Question: I am very new to excel as it pertains to consolidating data and have limited experience with VBA. I have never used pivot tables. I understand that I may need to adjust my table in order to accommodate a solution but prefer not to and am not sure where to start.
In the sample below:
- There are six possible non-numeric, standardized values for each cell
in Column F (for the sake of discussion, I have used different types
of fruit to represent these various values).- For each phone contact, a date stamp is generated in column E, and a
standardized entry is made in column F.- At any given time, there are approx 20 worksheets in the workbook. Worksheets are both added and
omitted on a monthly basis. - The headers of every worksheet are identical.- There are up to 500 lines in each worksheet. Thus, the date ranges
in each sheet vary.- The dates in Column E appear in order beginning with the earliest
date in Cell E2 on Sheet 1 and the Latest Date in Cell E500 on sheet
20.

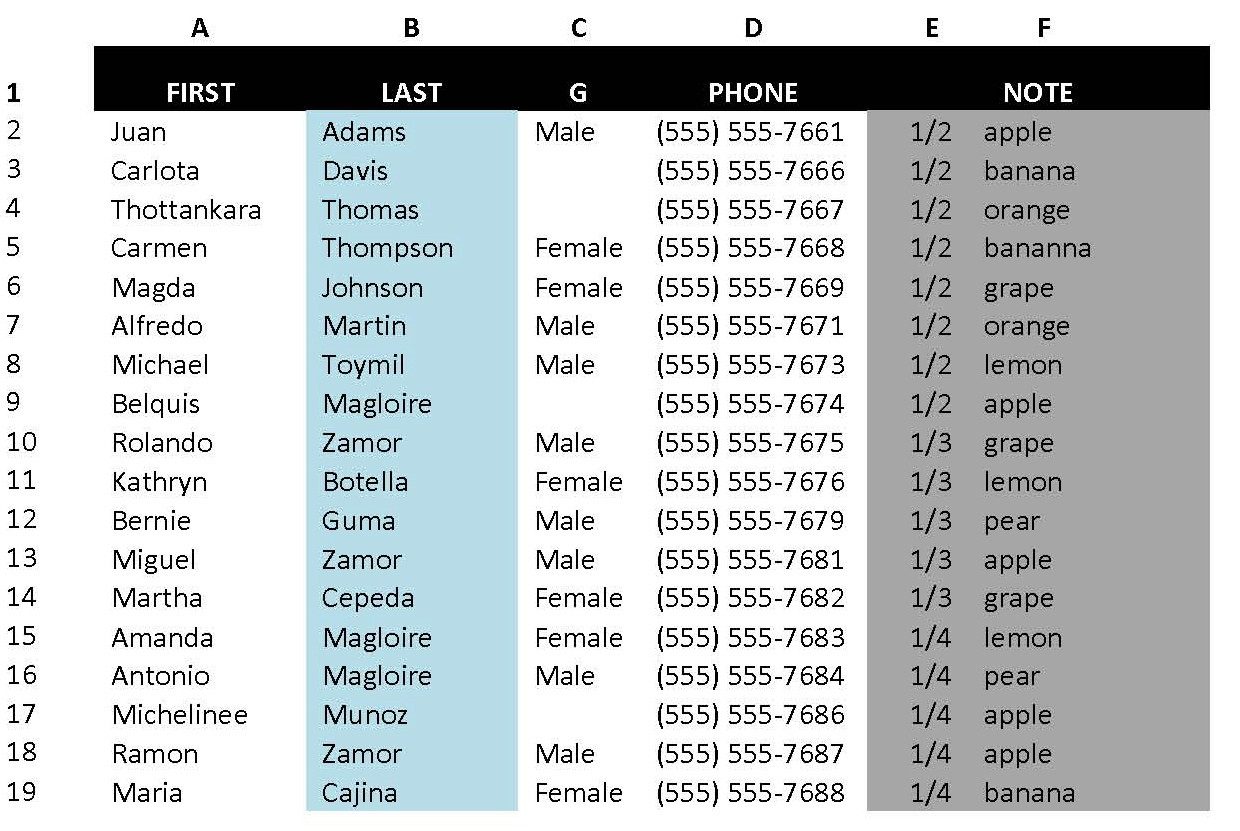
Answer: Edit: The code below should now arrange the totals by date.
'''
Private Sub Total()
Dim apple As Integer
Dim banana As Integer
Dim grape As Integer
Dim pear As Integer
Dim lemon As Integer
Dim orange As Integer
Dim sheet As Worksheet
Dim i As Integer
Dim lastRow As Integer
Dim j As Integer
Dim comp1 As String
Dim comp2 As String
apple = 0
banana = 0
grape = 0
pear = 0
lemon = 0
orange = 0
For Each sheet In Worksheets
sheet.Activate
lastRow = WorksheetFunction.CountA(Range("A:A"))
j = 2
'Create the header for the Totals cells
ActiveSheet.Cells(lastRow + 1, 1).Value = "Date"
ActiveSheet.Cells(lastRow + 1, 2).Value = "Apples"
ActiveSheet.Cells(lastRow + 1, 3).Value = "Bananas"
ActiveSheet.Cells(lastRow + 1, 4).Value = "Grapes"
ActiveSheet.Cells(lastRow + 1, 5).Value = "Pears"
ActiveSheet.Cells(lastRow + 1, 6).Value = "Lemons"
ActiveSheet.Cells(lastRow + 1, 7).Value = "Oranges"
For i = 2 To lastRow
'Compare the date in row i to row i + 1 to see if we should add the totals or start a new daily total
comp1 = ActiveSheet.Cells(i, 5).Value
comp2 = ActiveSheet.Cells(i + 1, 5).Value
'Determine which variable to increment
If ActiveSheet.Cells(i, 6).Value = "apple" Then
apple = apple + 1
ElseIf ActiveSheet.Cells(i, 6).Value = "banana" Then
banana = banana + 1
ElseIf ActiveSheet.Cells(i, 6).Value = "grape" Then
grape = grape + 1
ElseIf ActiveSheet.Cells(i, 6).Value = "pear" Then
pear = pear + 1
ElseIf ActiveSheet.Cells(i, 6).Value = "lemon" Then
lemon = lemon + 1
ElseIf ActiveSheet.Cells(i, 6).Value = "orange" Then
orange = orange + 1
Else
End If
If comp1 <> comp2 Then
'If this is the last entry for this date, past the date and totals
ActiveSheet.Cells(lastRow + j, 1).Value = comp1
ActiveSheet.Cells(lastRow + j, 2).Value = apple
ActiveSheet.Cells(lastRow + j, 3).Value = banana
ActiveSheet.Cells(lastRow + j, 4).Value = grape
ActiveSheet.Cells(lastRow + j, 5).Value = pear
ActiveSheet.Cells(lastRow + j, 6).Value = lemon
ActiveSheet.Cells(lastRow + j, 7).Value = orange
'Clear variables for next day
apple = 0
banana = 0
grape = 0
pear = 0
lemon = 0
orange = 0
'Move to next line for totals row
j = j + 1
Else
End If
Next i
Next sheet
End Sub
'''
This should properly total each page in the manner you are looking for, but it will not create a Grand Total for all pages. You could implement a large array in this code to store all the values between pages, or possibly create a new function using VLookup and some For loops, but it would be rather complex. If possible, I would try to make a formula on your Grand Total sheet to pull the data in.